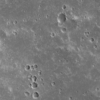
Label: not_dusty